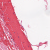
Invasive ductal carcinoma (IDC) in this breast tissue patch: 0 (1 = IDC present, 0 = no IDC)